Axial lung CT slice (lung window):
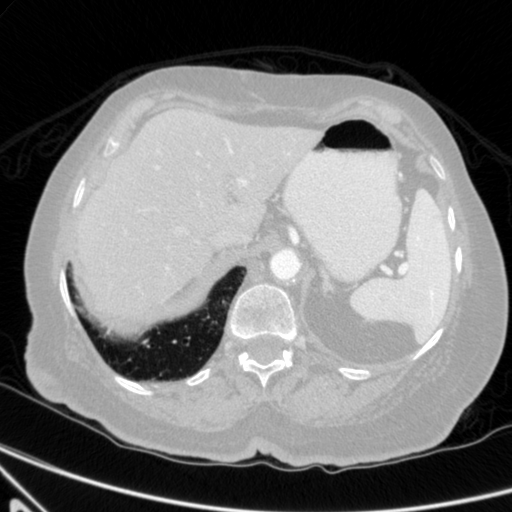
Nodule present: no